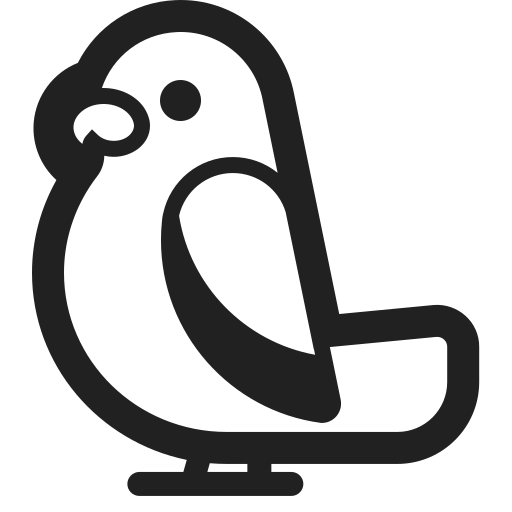
parrot high contrast